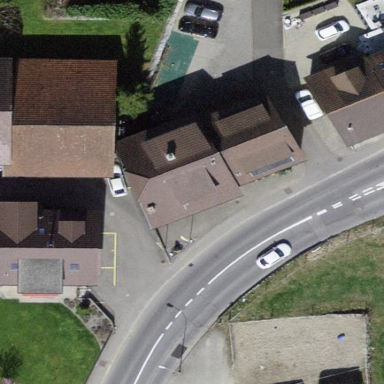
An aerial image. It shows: Simple house.